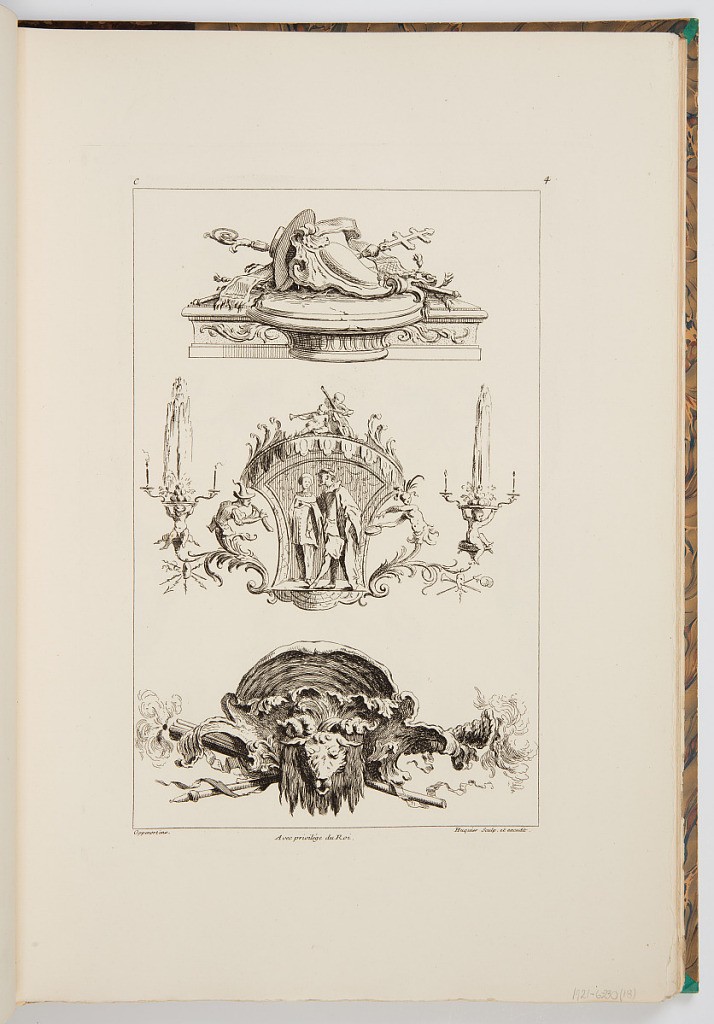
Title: Designs for Friezes or Panels
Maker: Gilles-Marie Oppenord, French, 1672–1742
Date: ca. 1900
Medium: Photomechanical print
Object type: Bound print
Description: Three designs for friezes or panels. The plate features, from top to bottom: a platform with trophy; a grotesque with Commedia dell'arte figures; and a cartouche with ram head. The plate is signed and numbered.